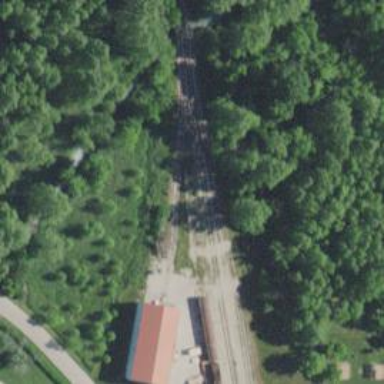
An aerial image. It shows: Preserved railway.